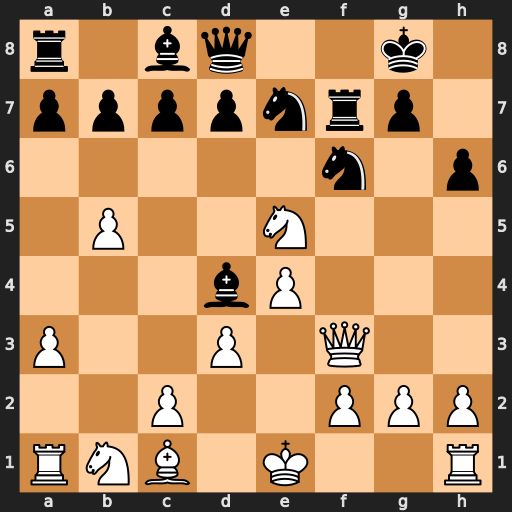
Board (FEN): r1bq2k1/ppppnrp1/5n1p/1P2N3/3bP3/P2P1Q2/2P2PPP/RNB1K2R
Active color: w
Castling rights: KQ
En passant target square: -
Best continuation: Nxf7 Kxf7 c3 d5 cxd4